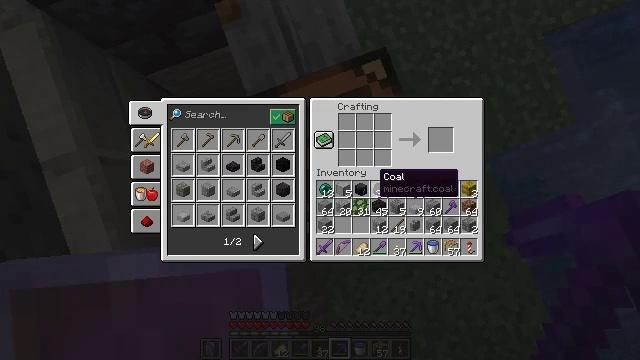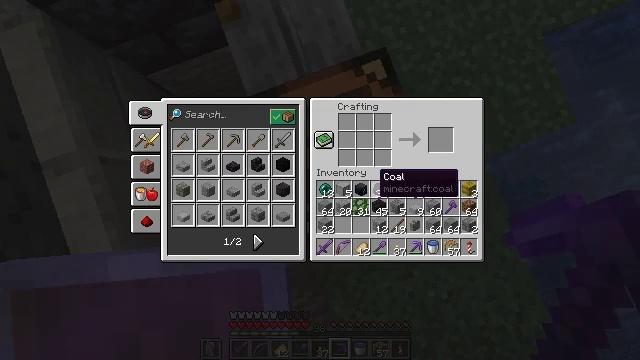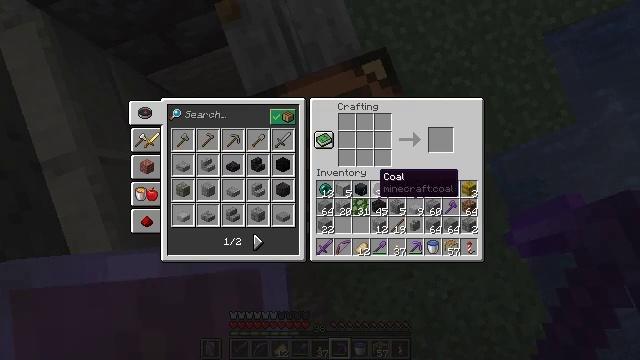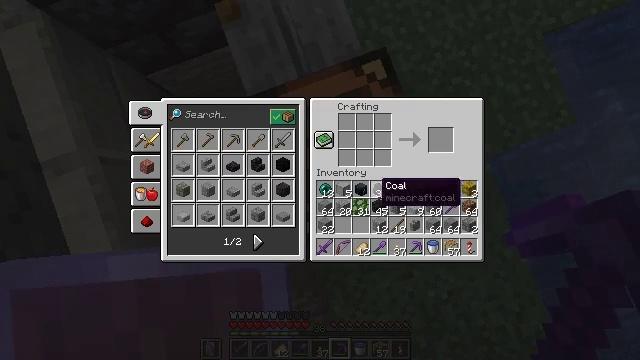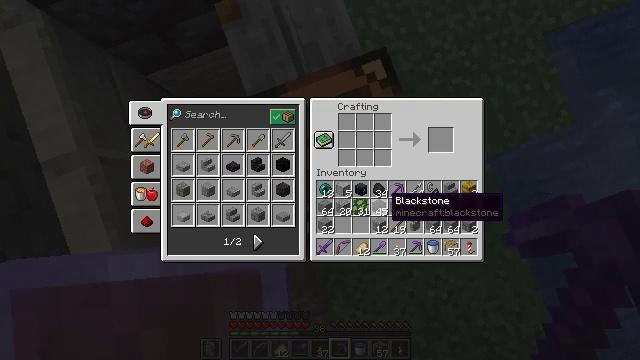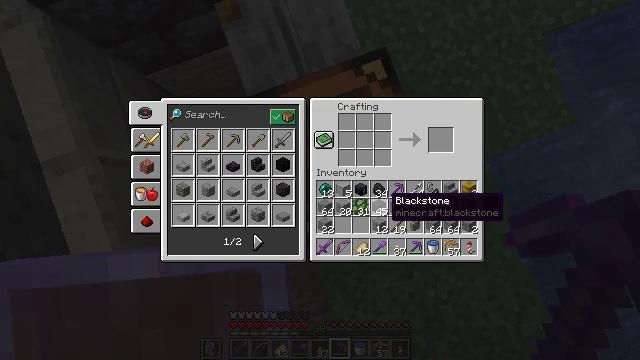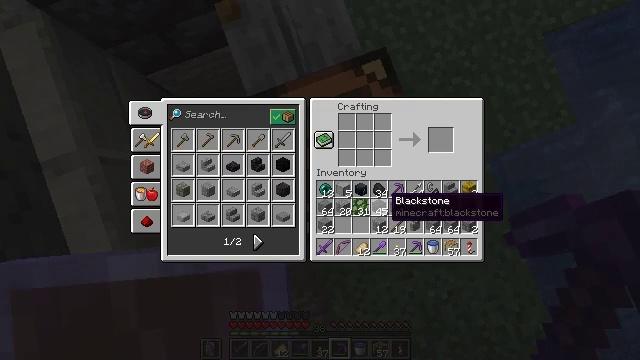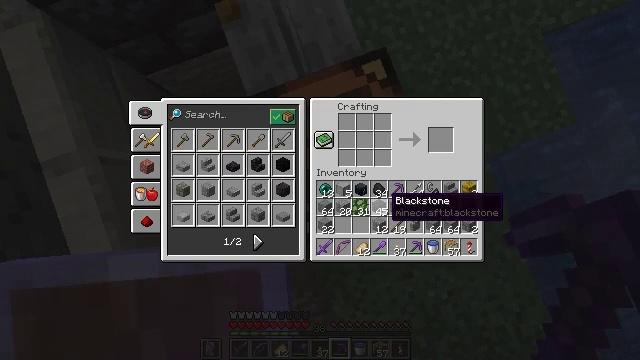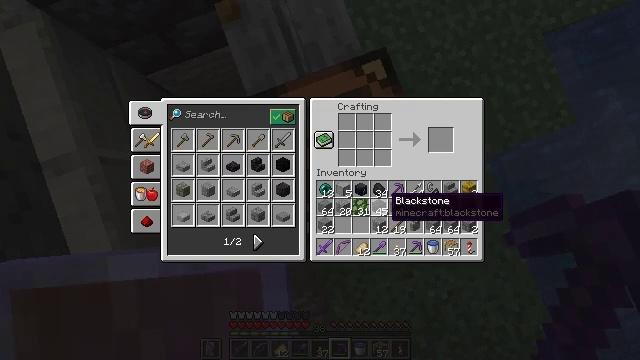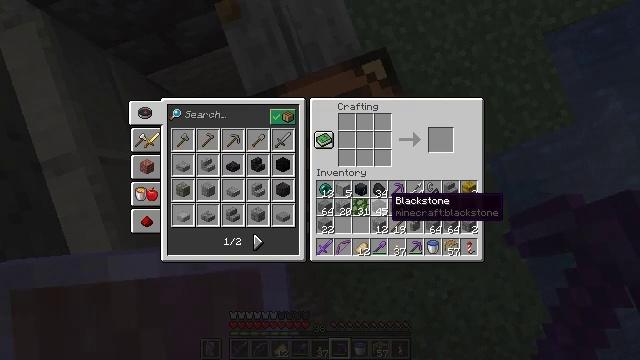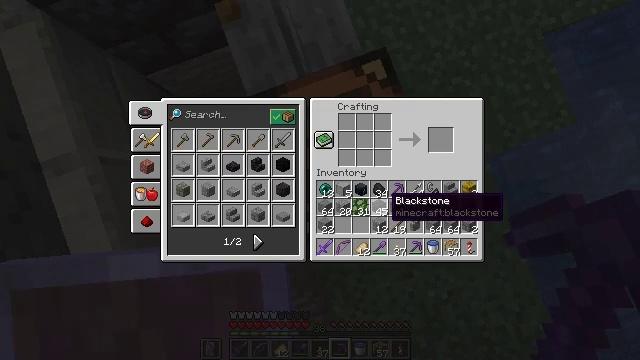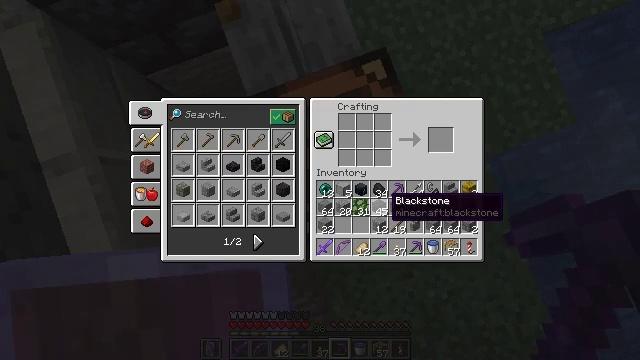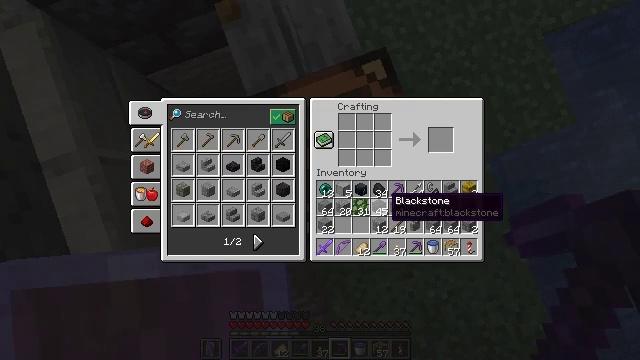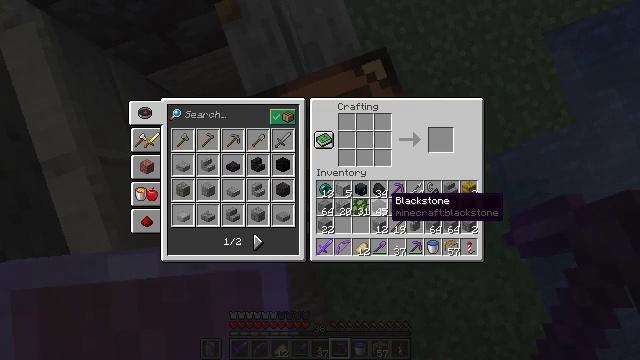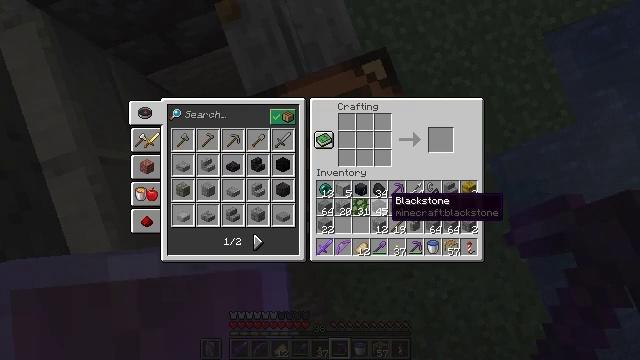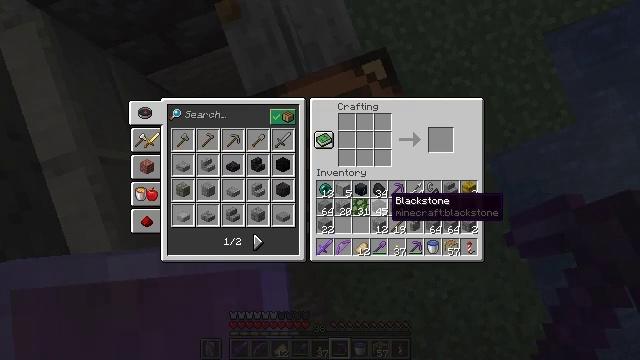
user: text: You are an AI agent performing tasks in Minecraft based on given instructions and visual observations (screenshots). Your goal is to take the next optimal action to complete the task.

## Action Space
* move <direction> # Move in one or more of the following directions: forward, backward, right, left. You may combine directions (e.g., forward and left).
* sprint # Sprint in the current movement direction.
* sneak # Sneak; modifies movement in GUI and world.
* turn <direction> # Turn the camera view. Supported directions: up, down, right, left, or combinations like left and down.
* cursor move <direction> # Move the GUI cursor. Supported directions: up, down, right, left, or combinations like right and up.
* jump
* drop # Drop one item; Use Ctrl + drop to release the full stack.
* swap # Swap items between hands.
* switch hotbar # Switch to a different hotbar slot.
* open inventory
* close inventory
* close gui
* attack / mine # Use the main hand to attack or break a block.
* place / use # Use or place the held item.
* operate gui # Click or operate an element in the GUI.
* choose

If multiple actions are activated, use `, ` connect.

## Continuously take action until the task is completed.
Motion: motion action
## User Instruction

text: craft item mossy stone bricks
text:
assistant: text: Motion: no_op
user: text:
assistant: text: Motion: no_op
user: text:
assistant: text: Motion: turn down
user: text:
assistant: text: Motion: turn right and down
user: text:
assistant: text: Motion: no_op
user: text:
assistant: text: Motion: no_op
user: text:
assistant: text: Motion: no_op
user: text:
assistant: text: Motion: no_op
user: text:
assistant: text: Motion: no_op
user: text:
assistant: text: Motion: no_op
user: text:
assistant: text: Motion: no_op
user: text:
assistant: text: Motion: no_op
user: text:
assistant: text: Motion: no_op
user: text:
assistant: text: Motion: no_op
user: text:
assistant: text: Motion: no_op
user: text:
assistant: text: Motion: no_op
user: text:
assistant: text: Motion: no_op
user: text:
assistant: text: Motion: no_op
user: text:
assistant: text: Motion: no_op
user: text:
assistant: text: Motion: no_op
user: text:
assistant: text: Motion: no_op
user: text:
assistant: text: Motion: no_op
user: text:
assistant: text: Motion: no_op
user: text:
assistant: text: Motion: turn right
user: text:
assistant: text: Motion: turn right
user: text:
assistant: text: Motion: turn right
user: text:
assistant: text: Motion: no_op
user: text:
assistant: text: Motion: no_op
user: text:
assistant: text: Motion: no_op
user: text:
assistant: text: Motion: no_op